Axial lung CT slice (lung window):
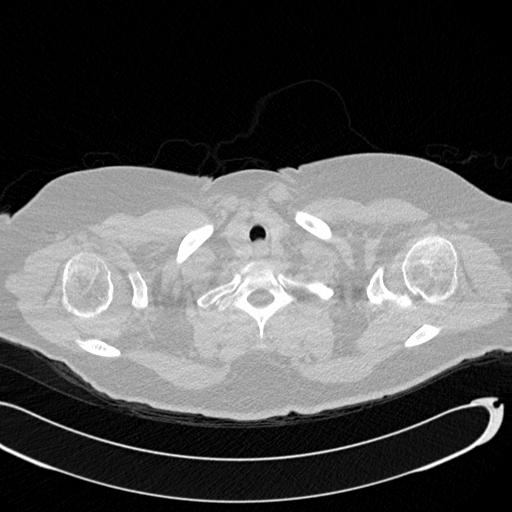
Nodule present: no